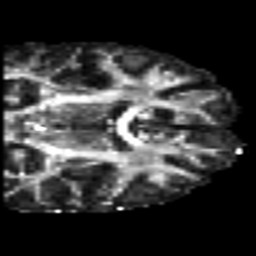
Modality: FA
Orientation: coronal
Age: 21
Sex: male
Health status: healthy
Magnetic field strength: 3 T
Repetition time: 7 s
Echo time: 0.0926 s